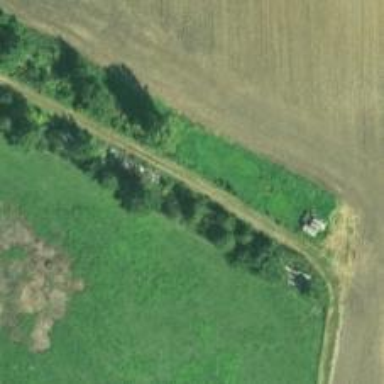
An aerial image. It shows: Abandoned railway.